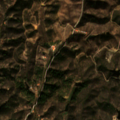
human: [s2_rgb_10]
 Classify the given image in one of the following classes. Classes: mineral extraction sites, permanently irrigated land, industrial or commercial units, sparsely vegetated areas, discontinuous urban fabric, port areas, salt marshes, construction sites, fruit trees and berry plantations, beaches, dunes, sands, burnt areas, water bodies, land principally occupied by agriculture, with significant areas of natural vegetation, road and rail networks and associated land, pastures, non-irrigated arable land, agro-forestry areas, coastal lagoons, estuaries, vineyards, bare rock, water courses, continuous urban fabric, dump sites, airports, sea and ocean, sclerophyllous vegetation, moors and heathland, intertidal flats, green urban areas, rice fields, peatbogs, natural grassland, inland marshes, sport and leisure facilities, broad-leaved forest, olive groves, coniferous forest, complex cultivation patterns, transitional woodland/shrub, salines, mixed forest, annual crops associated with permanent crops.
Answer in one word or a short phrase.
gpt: sclerophyllous vegetation, transitional woodland/shrub